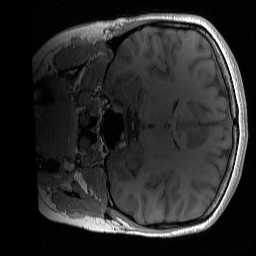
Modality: T1w
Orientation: coronal
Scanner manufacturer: siemens
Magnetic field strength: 3 T
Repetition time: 2 s
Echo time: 0.0022 s